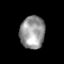
Tissue: skin
Cell type: Epithelial cells
Senescence score: 0.2303
Nuclear area (px): 794
Mean DAPI intensity: 151.888